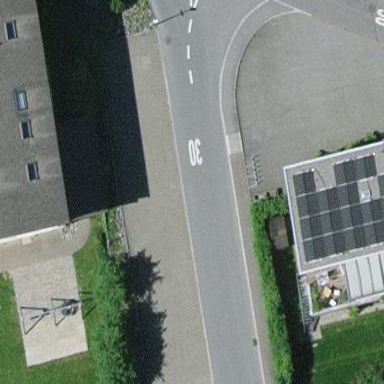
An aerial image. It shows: Parking area with surface.